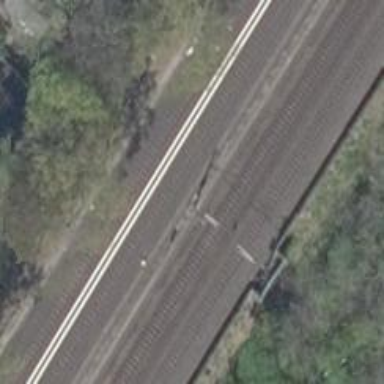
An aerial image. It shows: Milestone along the railway track with catenary mast.